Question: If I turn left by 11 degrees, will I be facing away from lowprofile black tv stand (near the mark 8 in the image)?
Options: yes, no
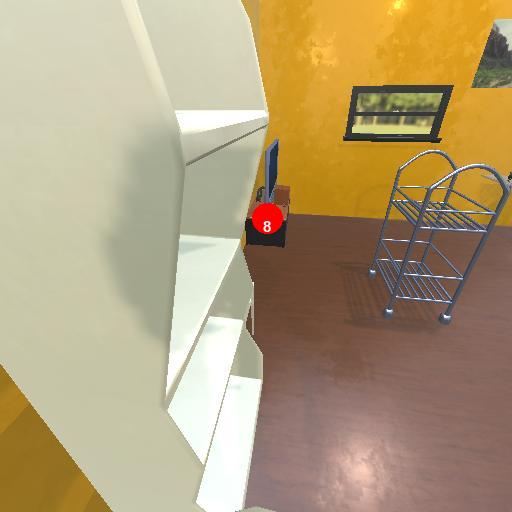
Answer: yes